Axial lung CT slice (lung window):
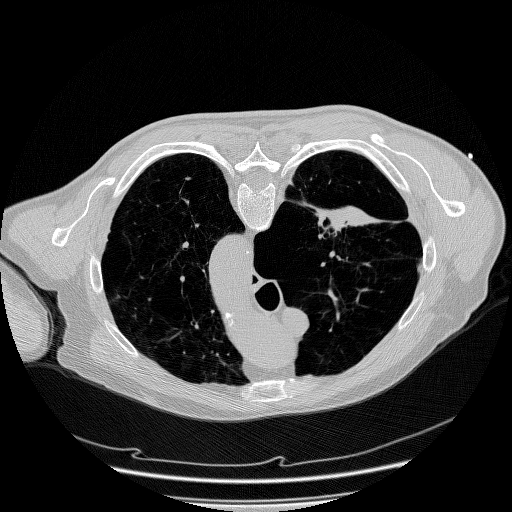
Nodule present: no